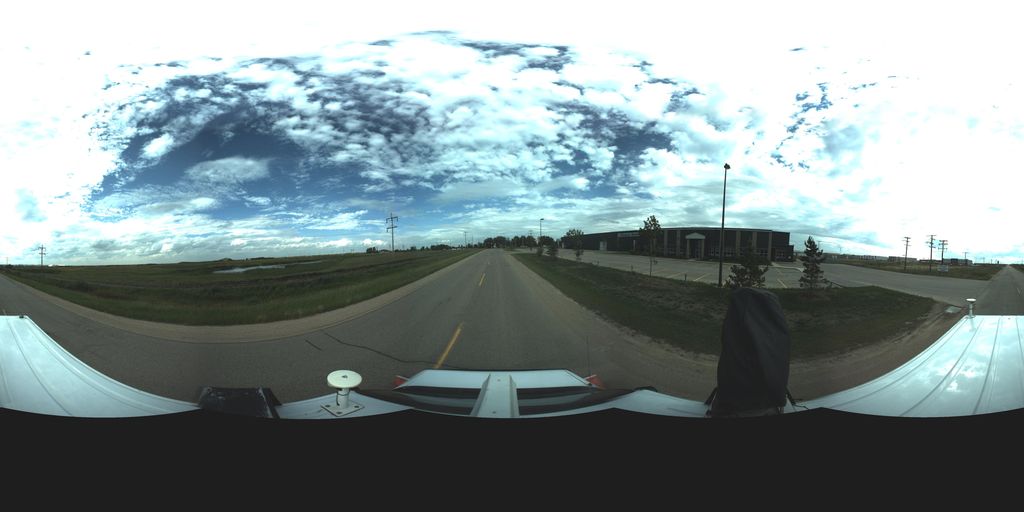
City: saskatoon